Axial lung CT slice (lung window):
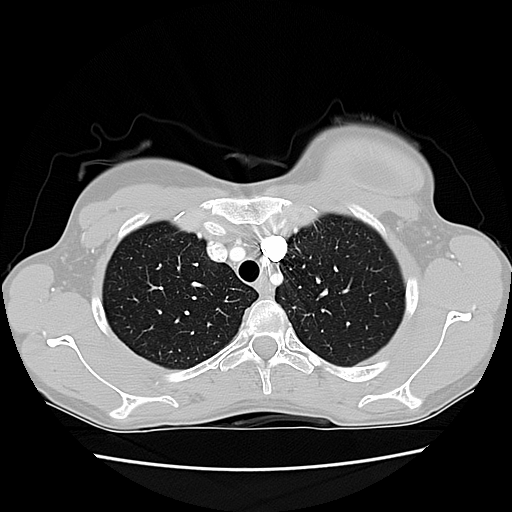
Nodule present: no